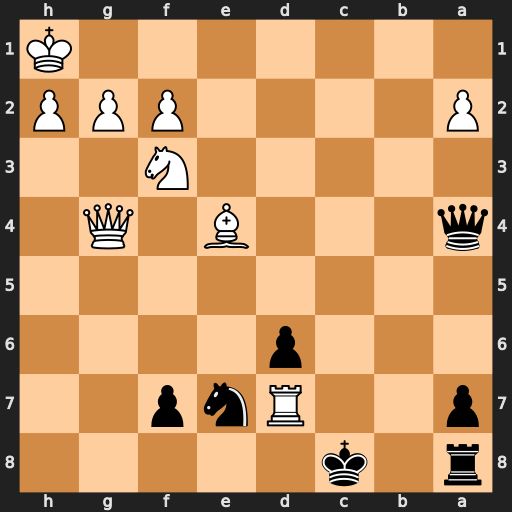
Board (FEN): r1k5/p2Rnp2/3p4/8/q3B1Q1/5N2/P4PPP/7K
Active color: b
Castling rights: -
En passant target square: -
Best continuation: Qd1+ Ng1 Qxg4